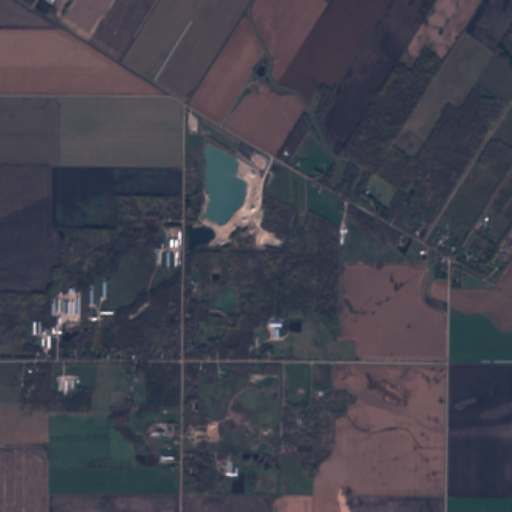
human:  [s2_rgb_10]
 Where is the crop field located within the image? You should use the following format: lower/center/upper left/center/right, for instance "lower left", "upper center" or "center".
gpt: There is no crop field in the image.